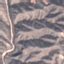
Land use / land cover: HerbaceousVegetation